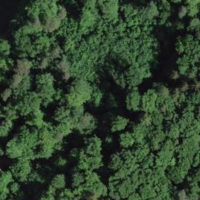
EUNIS habitat code: 41
Species observed at this site:
Lathyrus vernus